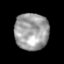
Tissue: prostate
Cell type: T cells
Senescence score: 0.3213
Nuclear area (px): 1221
Mean DAPI intensity: 159.933